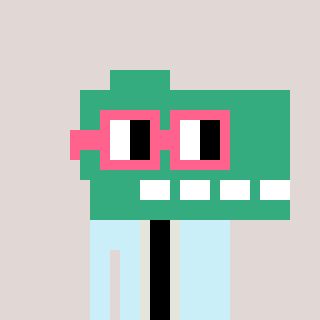
a pixel art character with square pink glasses, a dino-shaped head and a cold-colored body on a warm background